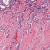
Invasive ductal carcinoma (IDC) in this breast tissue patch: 1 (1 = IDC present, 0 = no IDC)